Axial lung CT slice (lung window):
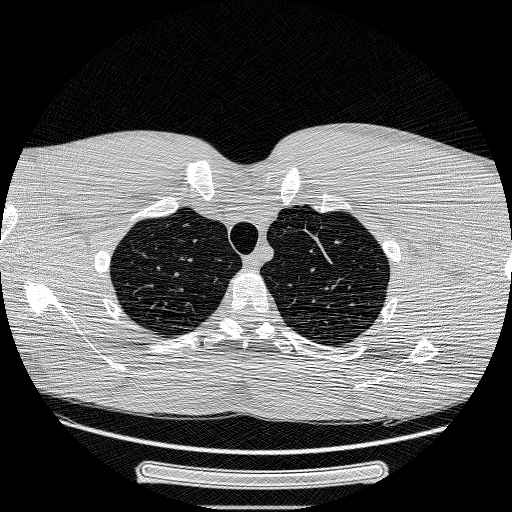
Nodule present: no